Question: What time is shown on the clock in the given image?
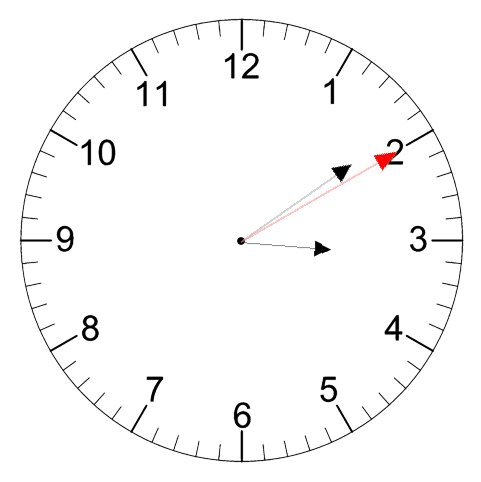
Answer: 03:09:10